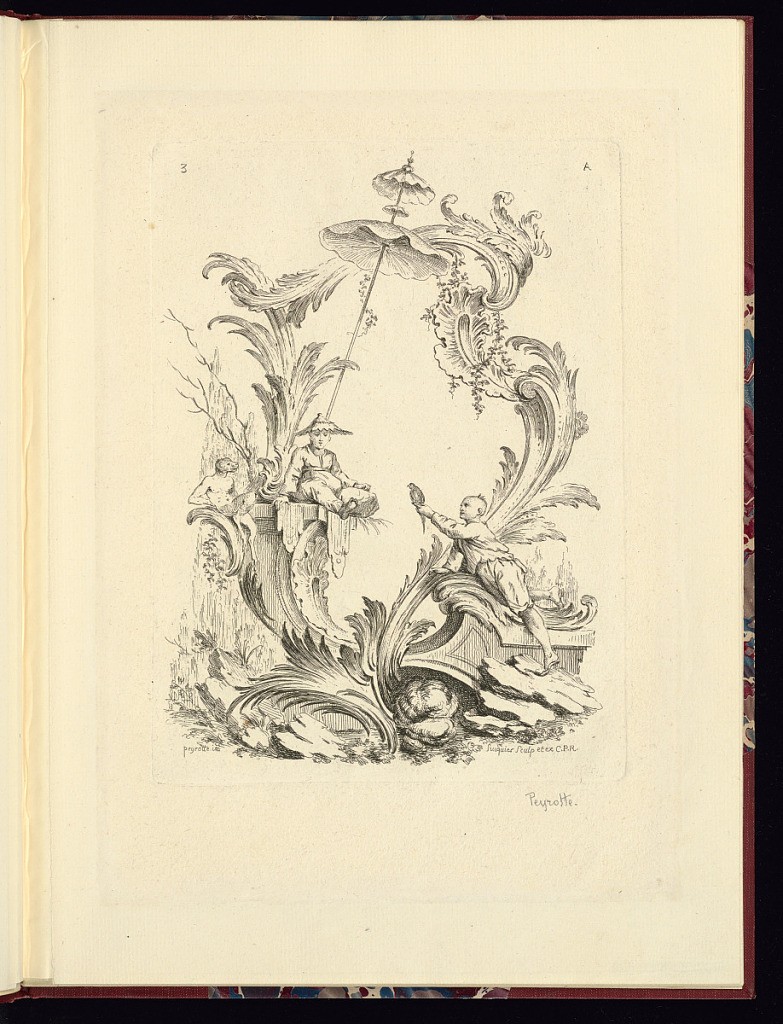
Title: Design for a Cartouche with Three Figures and a Parasol
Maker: Alexis Peyrotte, French, 1699–1769
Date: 1738–49
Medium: Etching on paper
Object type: Print
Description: Design for a cartouche with chinoiserie style motifs, formed by scrolling and undulating acanthus leaves, festoons of leaves and flowers, feathers, shell motif, a parasol, and an architectural base. A few trees in the background and rocks in the foreground. Three seated figures. The figure to the left, holds up a bird perched on his hand, the figure to the right is seated on a plinth, wearing a hat, next to him a figure with an animal head (possibly a monkey head) and legs with a male torso and arms. The plate is signed and numbered.